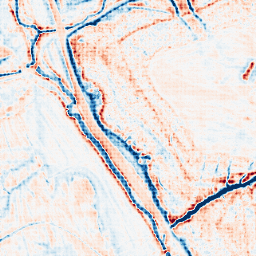
Category: edge_preserving
Decomposition family: anisotropic_diffusion
Decomposition parameters: iterations: 50
kappa: 50
gamma: 0.1
Upsampling method: sinc_hamming
Upsampling parameters: scale: 8
kernel_size: 8
Upsampling scale: 8